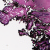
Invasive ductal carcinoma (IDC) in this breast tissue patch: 0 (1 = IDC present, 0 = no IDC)